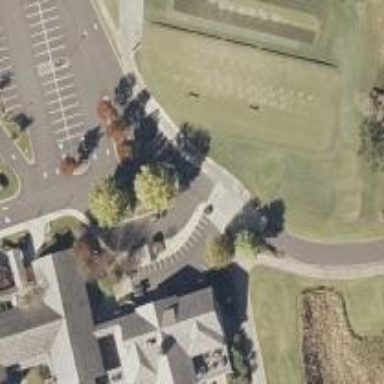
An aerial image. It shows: Path for golf carts.